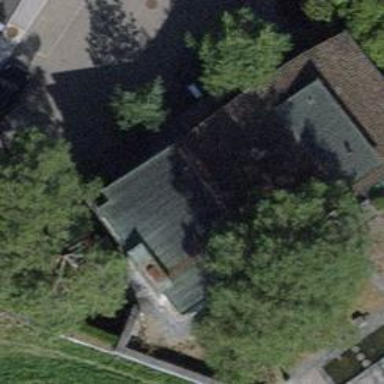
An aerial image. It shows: Building with skillion roof.